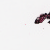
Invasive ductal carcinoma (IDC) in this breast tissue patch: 0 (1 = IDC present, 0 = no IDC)